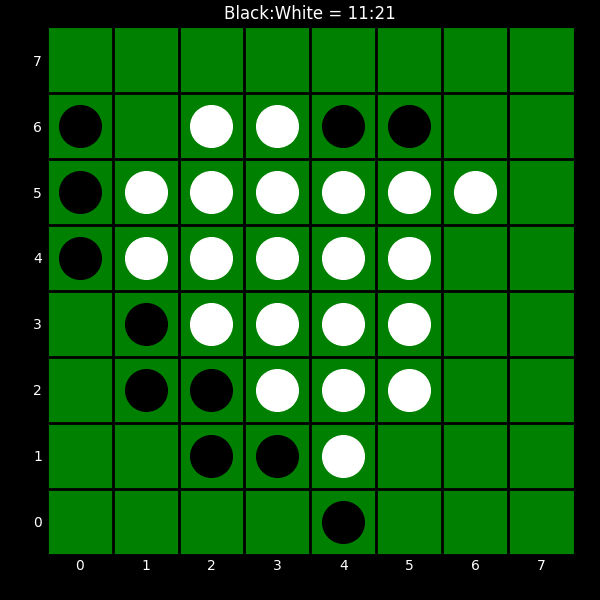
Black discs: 11
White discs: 21